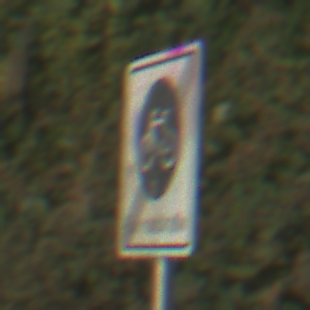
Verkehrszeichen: EndeFahrradstrasse
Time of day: MorningAfternoon
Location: Outdoor (RoadRail)
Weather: Clear
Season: NotSpecified
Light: Natural